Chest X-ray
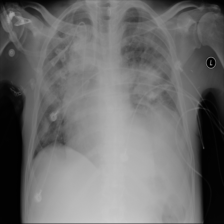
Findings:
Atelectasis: negative
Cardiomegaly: negative
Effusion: negative
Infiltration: negative
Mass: negative
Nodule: negative
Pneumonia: negative
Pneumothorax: negative
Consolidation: negative
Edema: negative
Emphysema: negative
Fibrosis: negative
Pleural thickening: negative
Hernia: negative